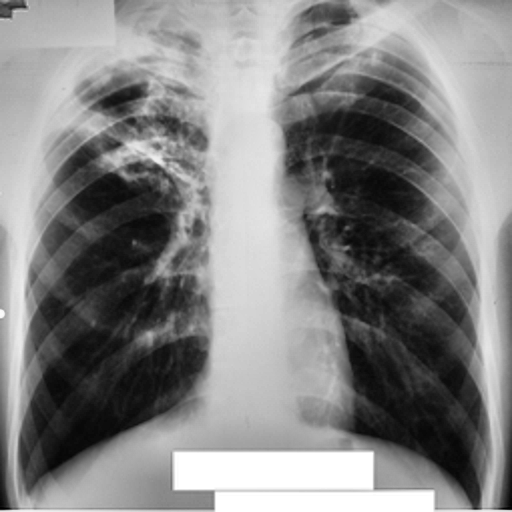
Finding: TUBERCULOSIS